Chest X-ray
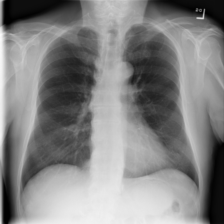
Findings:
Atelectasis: negative
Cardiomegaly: negative
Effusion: negative
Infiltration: negative
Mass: negative
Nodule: negative
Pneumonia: negative
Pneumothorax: negative
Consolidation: negative
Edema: negative
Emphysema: negative
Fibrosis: negative
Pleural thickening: negative
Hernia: negative